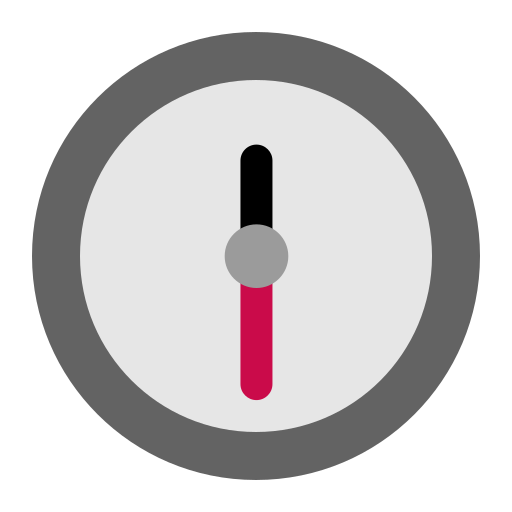
twelve thirty flat